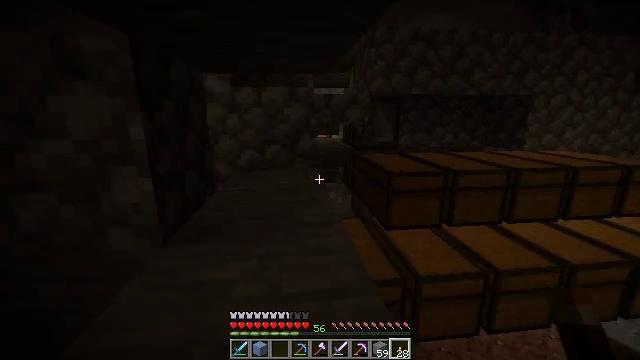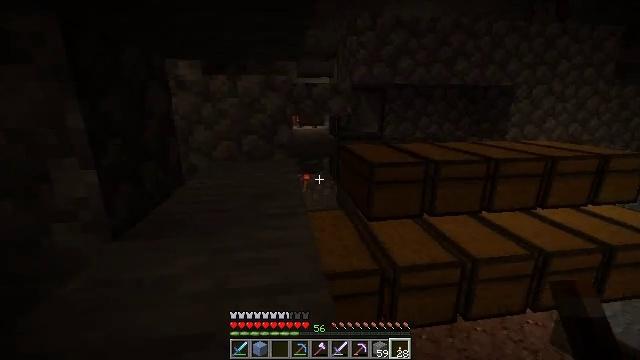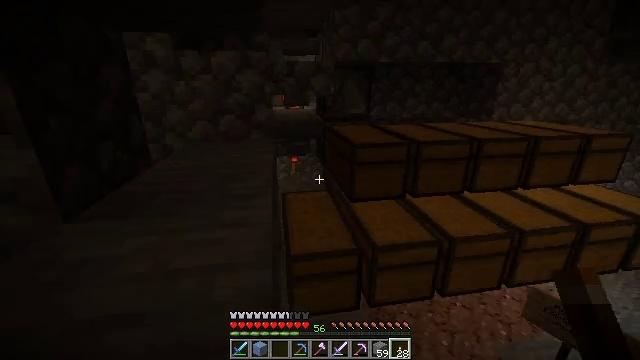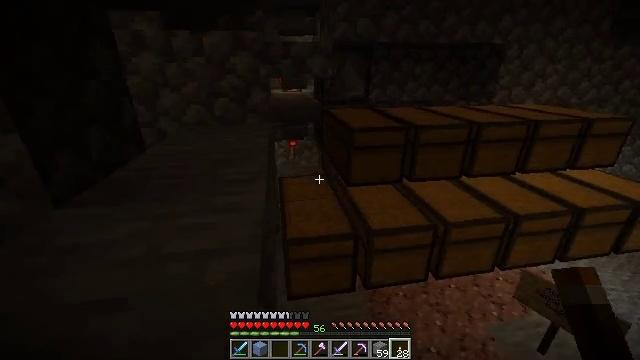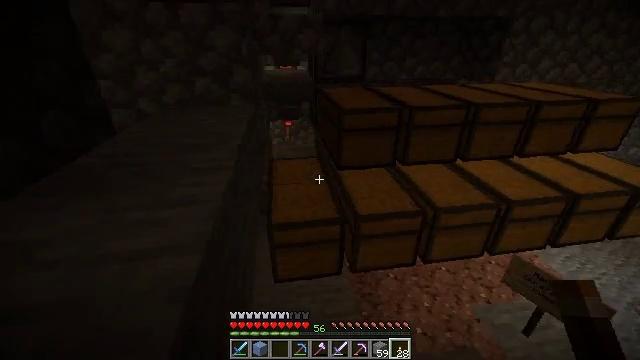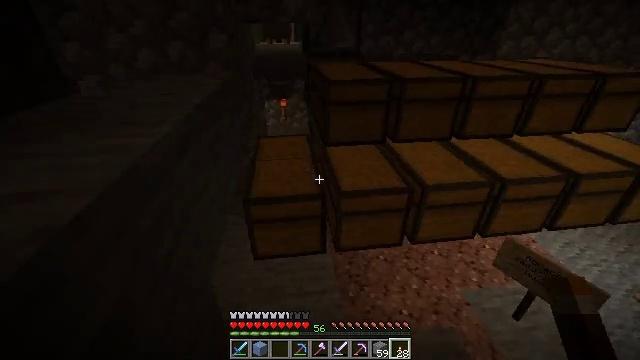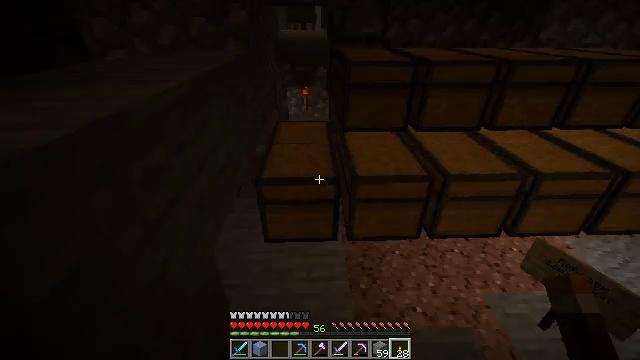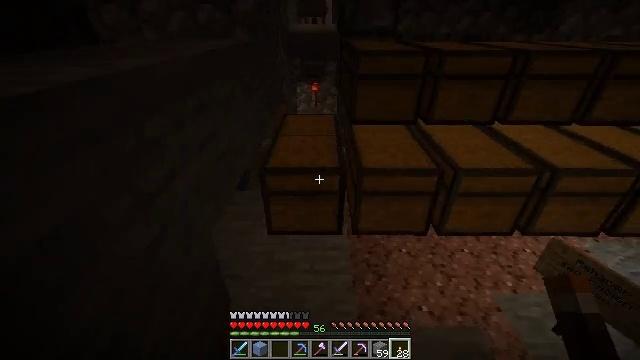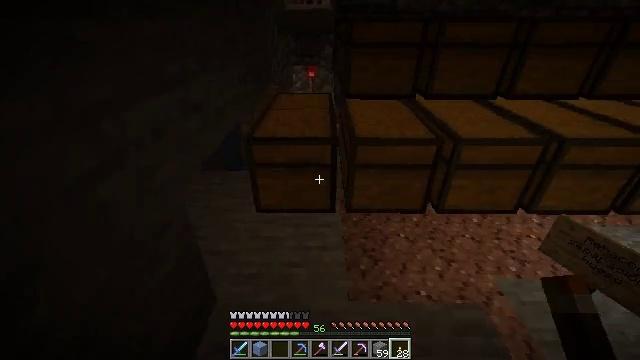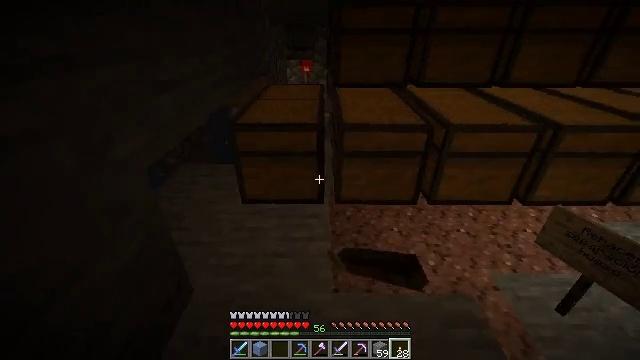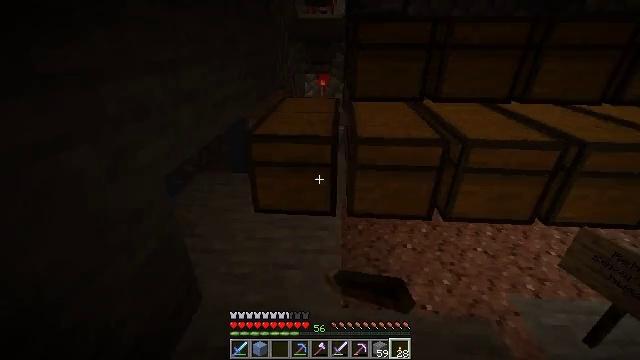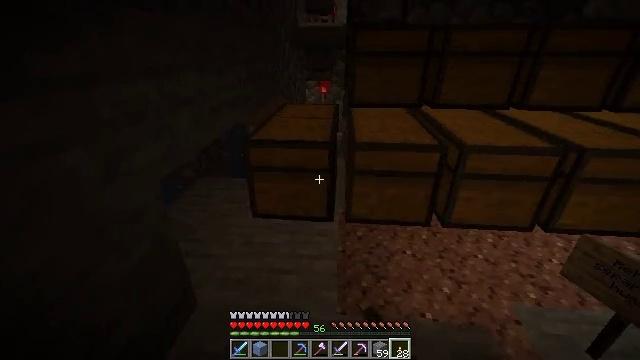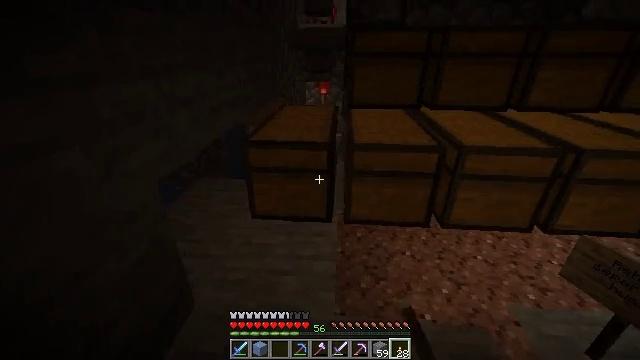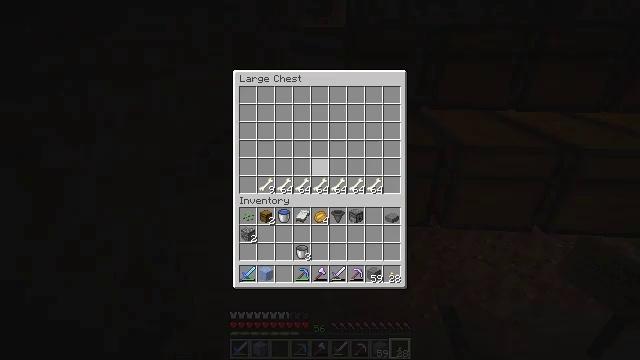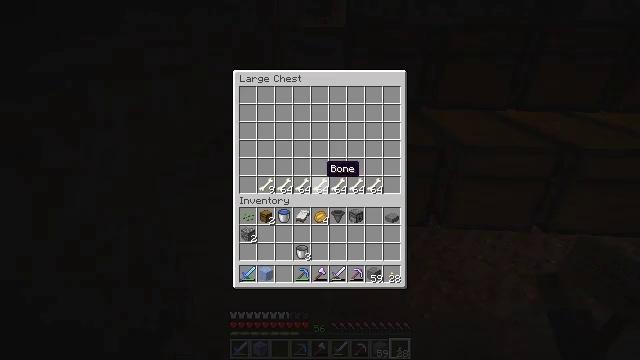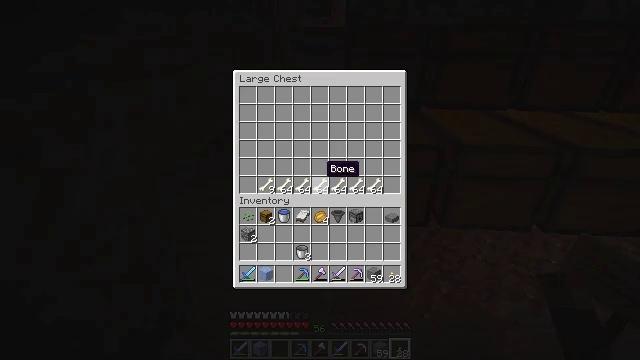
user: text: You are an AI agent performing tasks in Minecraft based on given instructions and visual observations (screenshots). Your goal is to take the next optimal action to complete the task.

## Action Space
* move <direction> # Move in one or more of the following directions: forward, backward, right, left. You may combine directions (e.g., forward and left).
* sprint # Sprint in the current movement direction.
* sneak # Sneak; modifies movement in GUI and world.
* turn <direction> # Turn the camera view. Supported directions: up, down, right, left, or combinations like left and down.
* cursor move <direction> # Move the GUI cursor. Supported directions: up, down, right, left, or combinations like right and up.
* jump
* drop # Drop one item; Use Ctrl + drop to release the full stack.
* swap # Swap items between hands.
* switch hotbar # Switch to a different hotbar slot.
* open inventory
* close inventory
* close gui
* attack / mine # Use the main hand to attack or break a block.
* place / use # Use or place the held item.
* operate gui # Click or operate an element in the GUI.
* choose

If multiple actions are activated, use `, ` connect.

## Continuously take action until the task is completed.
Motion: motion action
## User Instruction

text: Drop a bone.
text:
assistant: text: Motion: move forward and move right, turn right and down
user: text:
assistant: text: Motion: move forward and move right, turn right and down
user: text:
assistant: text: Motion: move forward and move right, turn down
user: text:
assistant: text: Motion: move right, turn down
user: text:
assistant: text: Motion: turn left and down
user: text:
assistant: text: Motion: turn left
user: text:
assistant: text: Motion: turn left
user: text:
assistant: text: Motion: use / place
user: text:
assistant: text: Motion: use / place
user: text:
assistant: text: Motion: turn left and up
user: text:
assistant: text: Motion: turn up
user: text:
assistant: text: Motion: no_op
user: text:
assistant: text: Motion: open gui
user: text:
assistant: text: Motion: no_op
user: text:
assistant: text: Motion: no_op
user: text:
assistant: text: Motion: no_op
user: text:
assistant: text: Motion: sneak
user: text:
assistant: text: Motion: sneak
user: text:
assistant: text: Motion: sneak, cursor move right
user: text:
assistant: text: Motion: sneak, cursor move right
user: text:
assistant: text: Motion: sneak, cursor move right
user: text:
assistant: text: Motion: sneak, cursor move right
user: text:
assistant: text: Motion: sneak, choose
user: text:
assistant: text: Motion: sneak, choose
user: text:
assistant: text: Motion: sneak, cursor move left
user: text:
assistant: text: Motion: sneak, choose
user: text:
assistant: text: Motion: sneak, choose
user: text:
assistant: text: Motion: sneak, cursor move left
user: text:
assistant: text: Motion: sneak, choose
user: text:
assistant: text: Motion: sneak, choose